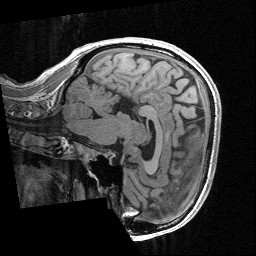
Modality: T1w
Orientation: sagittal
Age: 50
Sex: male